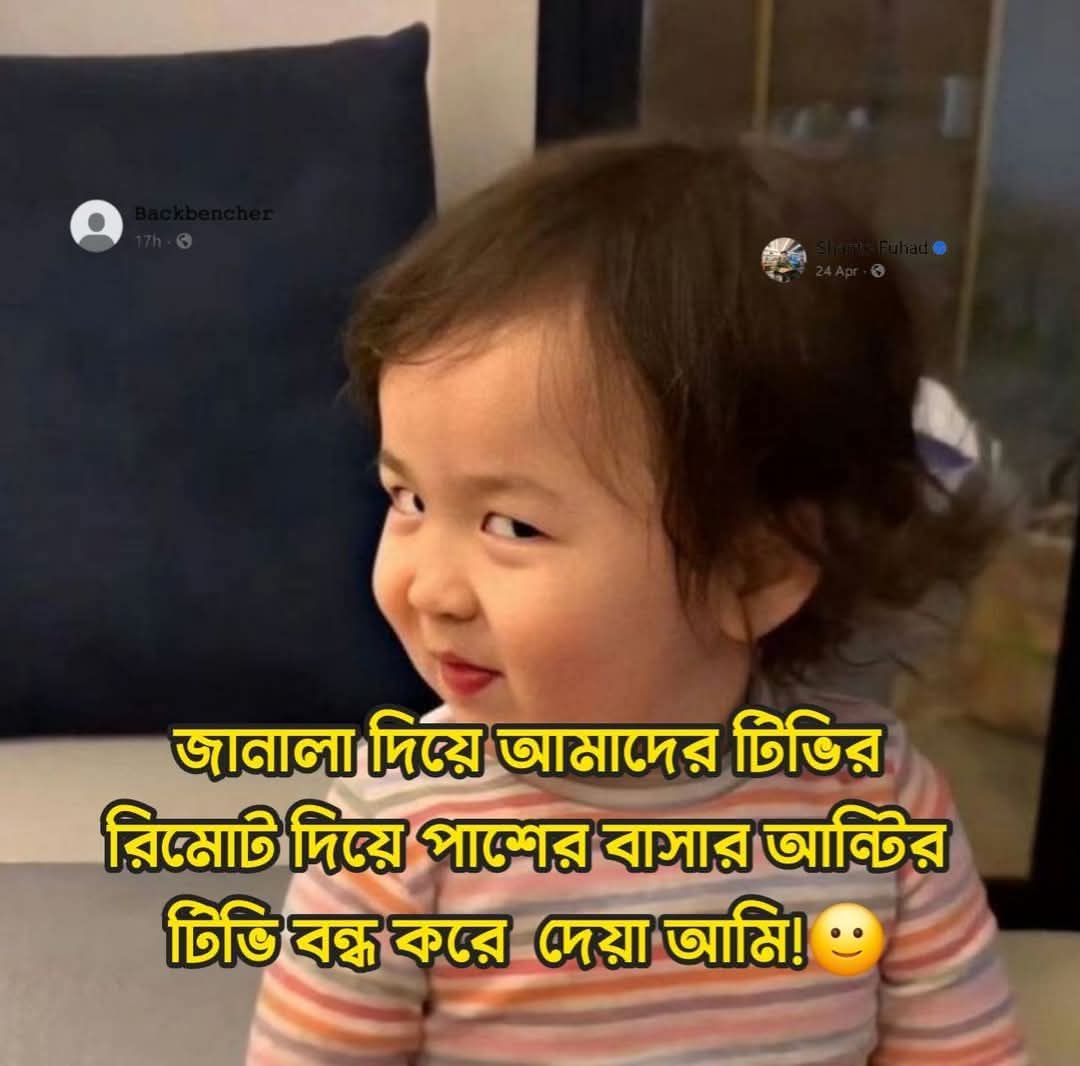
Text: জানালা দিয়ে আমাদের টিভির রিমোট দিয়ে পাশের বাসার আন্টির টিভি বন্ধ করে দেয়া আমি!
Label: Non Hate